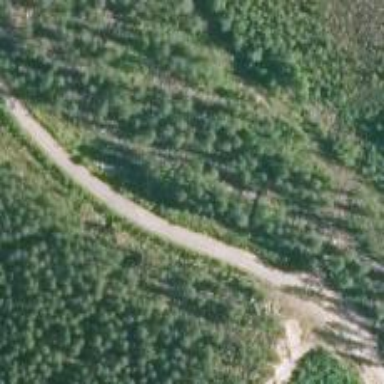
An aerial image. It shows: Unclassified road.